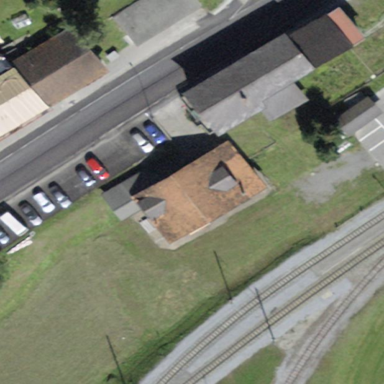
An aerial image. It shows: Building with tile roof.